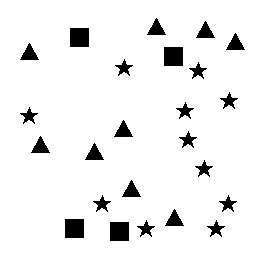
Squares: 4
Triangles: 9
Stars: 11
Total shapes: 24